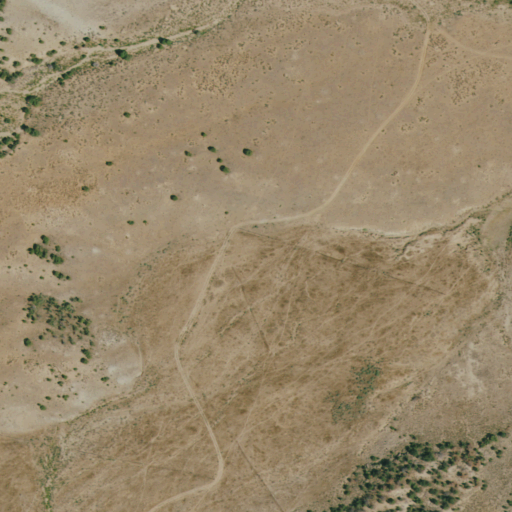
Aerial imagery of depression(s) in Colorado named Stone Basin containing shrub and evergreen forest